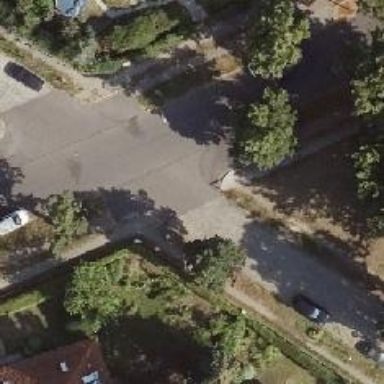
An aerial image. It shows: Residential road with separate sidewalk.